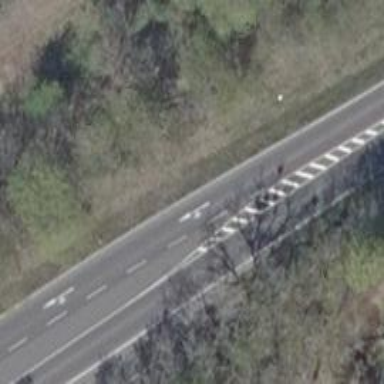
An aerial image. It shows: Primary road with asphalt surface.